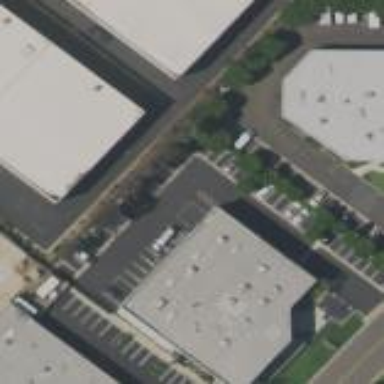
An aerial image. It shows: Commercial building.